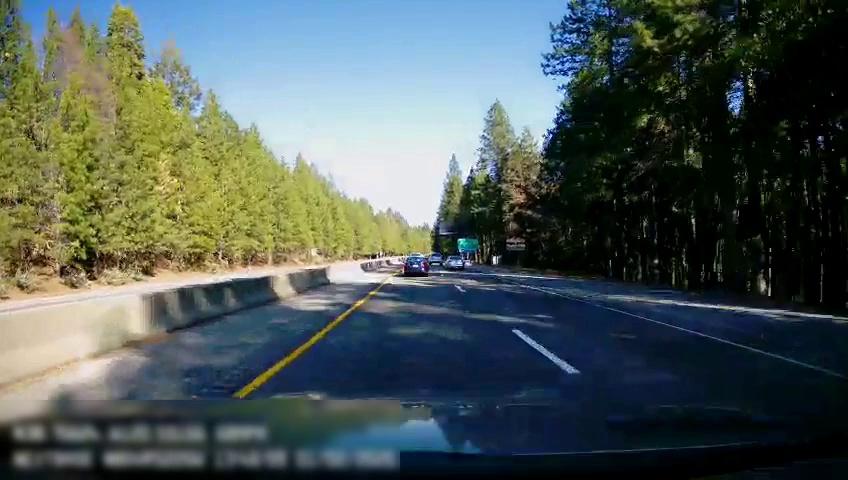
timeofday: Day
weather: Sunny
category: Drivable Space
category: Drivable Space
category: Vehicles | Car
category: Vehicles | Car
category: Vehicles | Car
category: Lanes | Current Lane
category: Lanes | Current Lane
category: Lanes | Alternate Lane
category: Traffic | Signs
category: Traffic | Signs